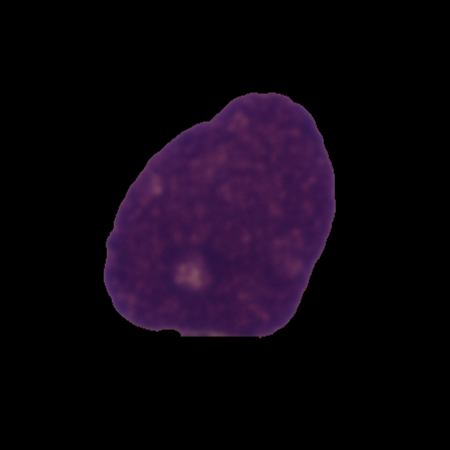
Label: cancer